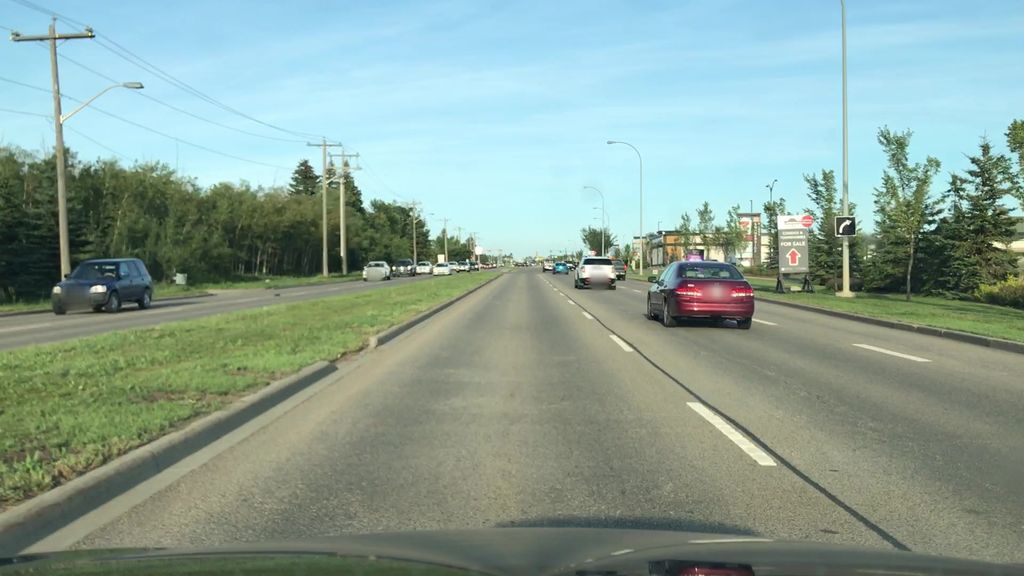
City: edmonton